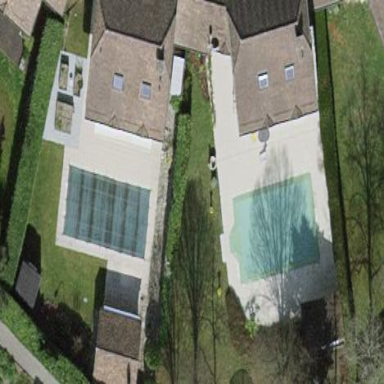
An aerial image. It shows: Garden surrounded by fence.